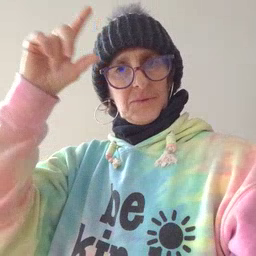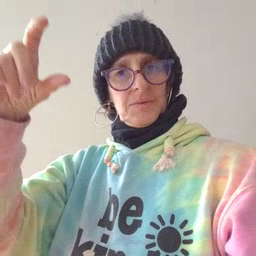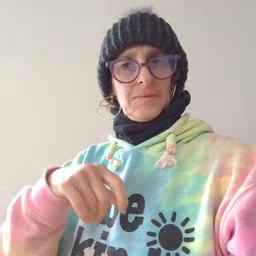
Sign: moon